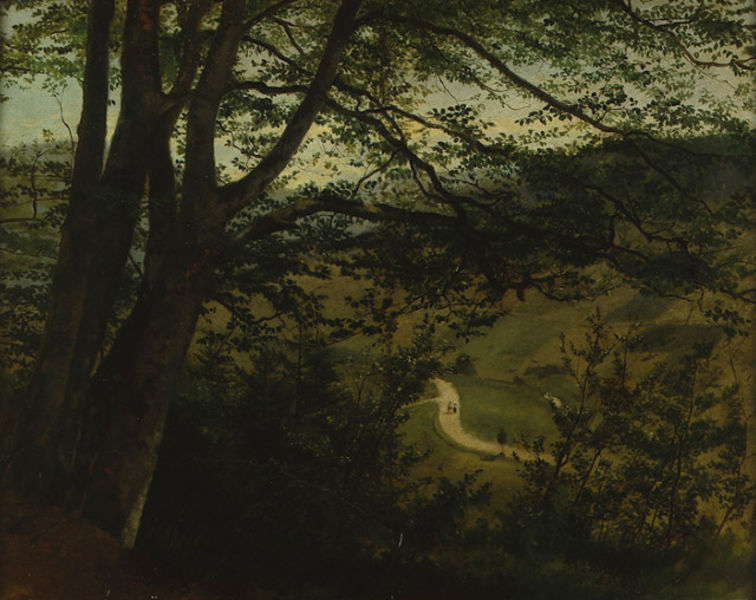
Titel: Blick durch Bäume und Gesträuch auf Tal
Künstler: Hans Thoma
Standort: Karlsruhe
Institution: Staatliche Kunsthalle Karlsruhe
Schlagwörter: baum, berg, blau, blätter, dunkel, gemälde, gruppe, himmel, laub, mann, meer, schatten, wolken, baumstämme, bäume, fluss, gelb, grün, landschaft, menschen, ocker, äste, abend, blumen, braun, frau, hell, hintergrund, holz, licht, männer, schwarz, strasse, vordergrund, ausblick, blick, gras, rasen, weg, wiese, wolke, beige, leute, malerei, meschen, alt, bild, öl, ast, bach, baumstamm, dämmerung, einsamkeit, erde, feld, felder, ferne, gräser, horizont, hügel, morgen, natur, stamm, weite, zweige, busch, büsche, einsam, gebüsch, pfad, sommertag, sonne, sträucher, wege, wiesen, realismus, paar, personen, blatt, pflanzen, kontrast, tal, wald, anhöhe, aussicht, sommer, düster, perspektive, zwei, beobachten, abhang, acker, berge, hang, dunkelgrün, hecke, tag, idylle, figuren, promenade, romantik, tannen, stämme, tiefe, baumkrone, frühling, leuchten, waldrand, durchblick, spaziergang, wandern, zweig, kreuzung, lichtung, täler, landscaft, leinwand, laubbaum, buchen, unterholz, sicht, lanschaft, geäst, laubwerk, reise, wanderer, dickicht, rinde, laubbäume, heimlich, fernsicht, schattig, verblauung, wegrand, spaziergänger, grüntöne, hoffnung, verdeckt, waldweg, weggabelung, bergland, buche, meander, weitsicht, gabelung, tief, weinberg, durchsicht, firmament, beobachtung, akazie, felser, abzweigung, kaspar david friedrich, grünm, böätter, g, 2, epaar, laud, 2 figuren, 3 bäume, weg+, laubbume, wiesental, kraichgau, temper, romatink, bäume weg, deld